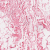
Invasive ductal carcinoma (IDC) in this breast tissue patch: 0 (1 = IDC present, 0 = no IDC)